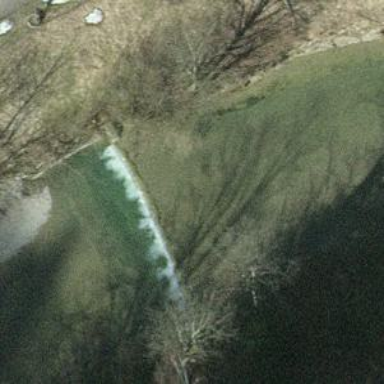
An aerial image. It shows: Weir along the waterway.